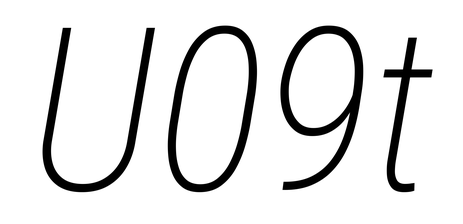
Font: Roboto-Italic_Condensed_ExtraLight_Italic